【题型】填空题　【知识点】解析几何　【难度】easy
\textbf{8. 画法几何创始人蒙日发现：椭圆上两条互相垂直的切线的交点必在一个与椭圆同心的圆上，且圆半径的平方等于长半轴、短半轴的平方和，此圆被命名为该椭圆的蒙日圆。若椭圆 $\frac{x^2}{6} + \frac{y^2}{b^2} = 1$ 的蒙日圆为 $x^2 + y^2 = 9$，则 $b^2 = $ \underline{\hspace{3cm}} .}

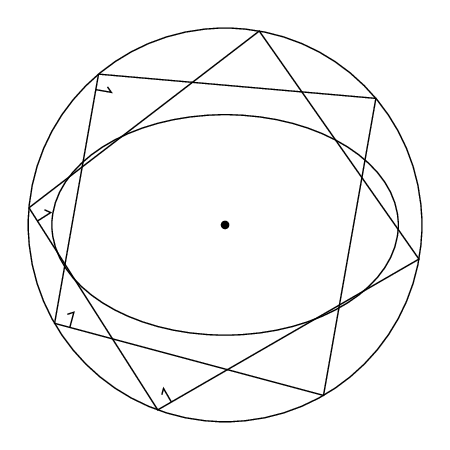
【解答】

\noindent \textbf{【答案】} $3$

\vspace{0.2cm}
\noindent \textbf{【分析】} 根据题意，圆半径的平方等于长半轴、短半轴的平方和，列方程求解即可.

\vspace{0.2cm}
\noindent \textbf{【详解】} 由题意可知，$6 + b^2 = 9$，所以$b^2 = 3$，
故答案为：$3$．